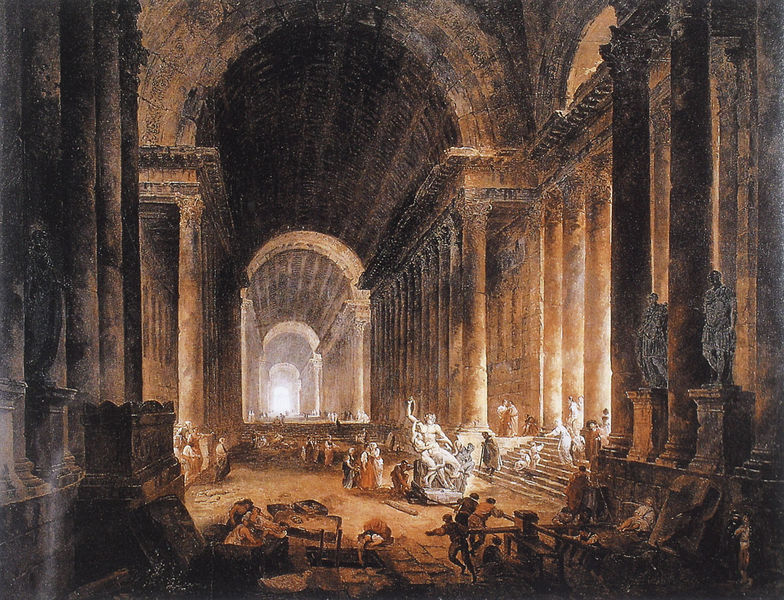
Titel: Die Auffindung des Laokoon
Künstler: Hubert Robert
Institution: Virginia, Museum of Fine Arts
Schlagwörter: dunkel, gott, schatten, weiß, menschen, ocker, braun, hell, licht, schwarz, säule, säulen, gebäude, beige, architektur, lang, stein, kirche, decke, arbeit, statue, perspektive, drehen, arbeiter, treppe, treppen, stufen, podest, steinmetz, halle, gang, gewölbe, palast, winde, römer, skulpturen, werkstatt, plastiken, statuen, griechen, drehkreuz, tonnengewölbe, bauarbeiter, gewaltig, laokoon, tonnengewälbe, göpel, stpa